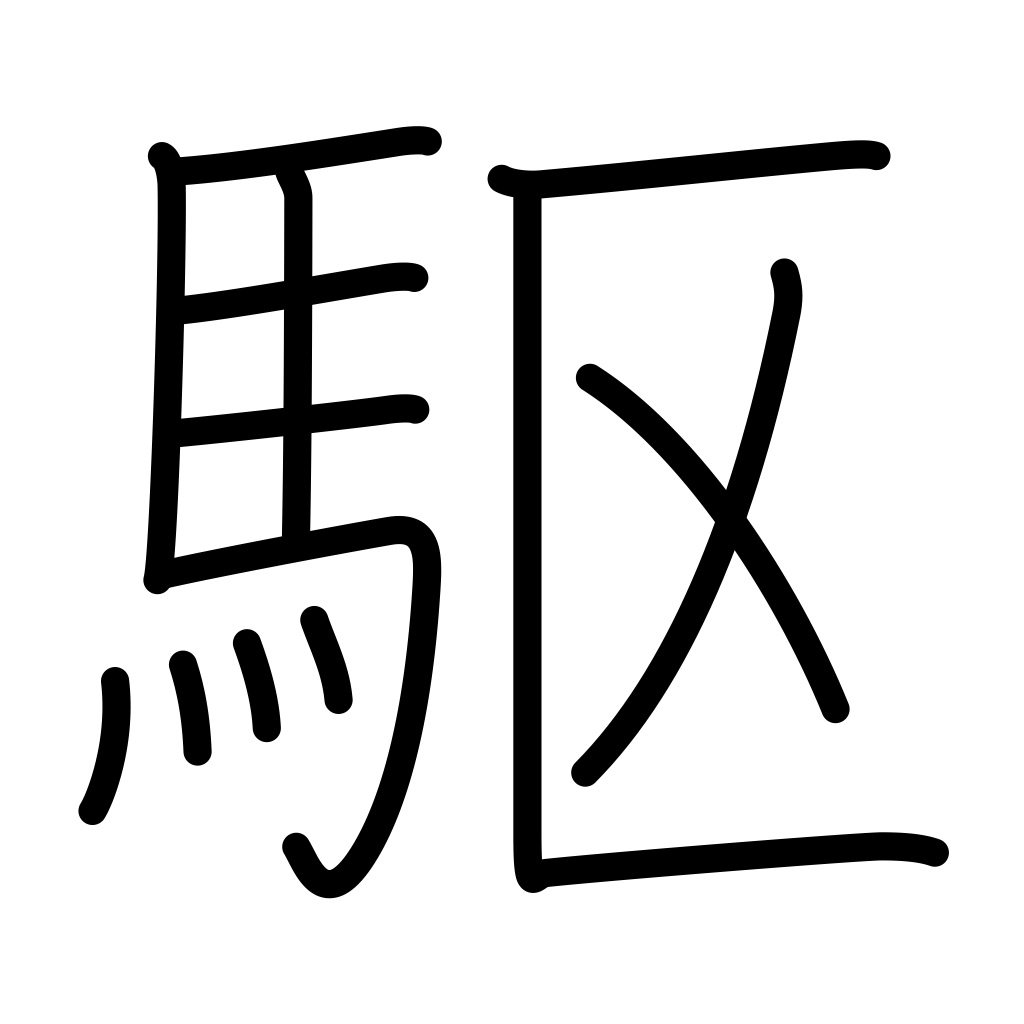
Meaning: drive, run, gallop, advance, inspire, impel